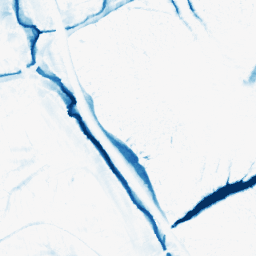
Category: morphological
Decomposition family: morphological_ellipse
Decomposition parameters: operation: closing
width: 20
height: 20
Upsampling method: regularized
Upsampling parameters: scale: 4
lambda_reg: 0.001
Upsampling scale: 4